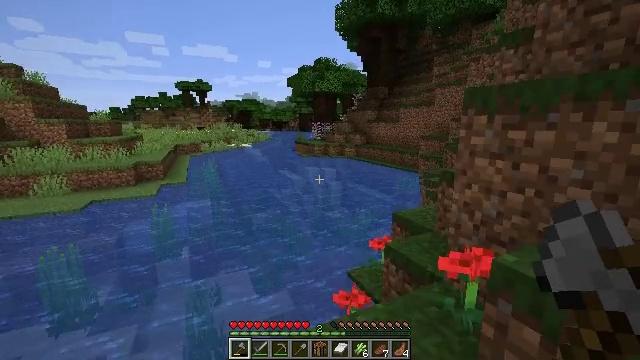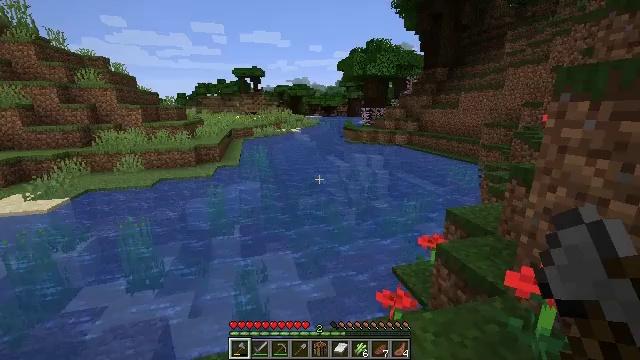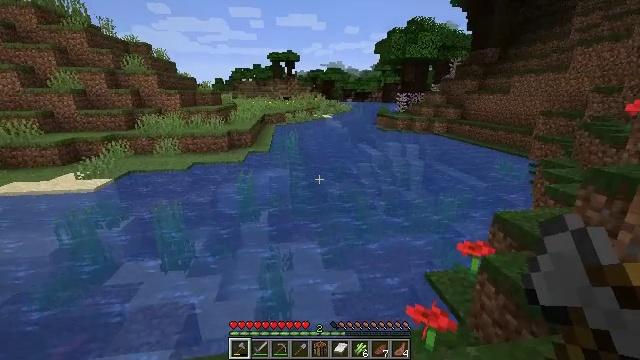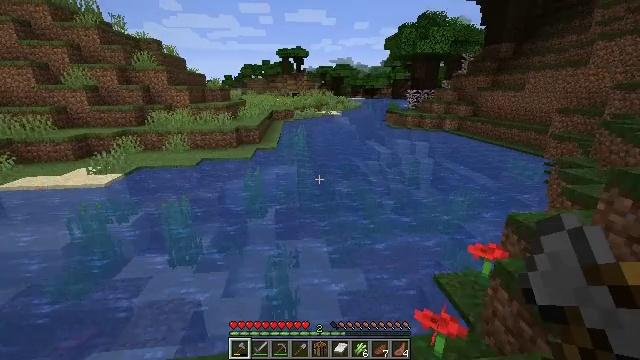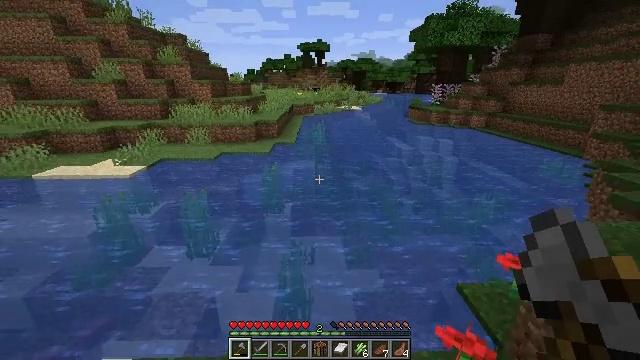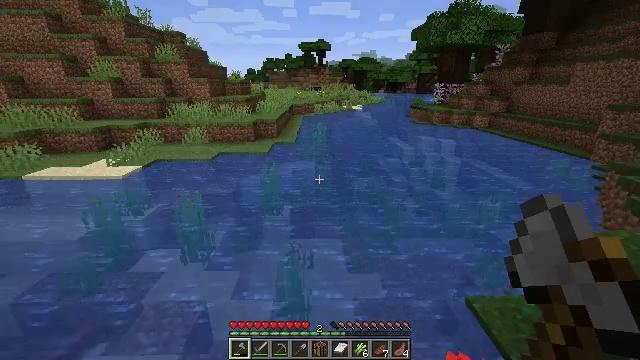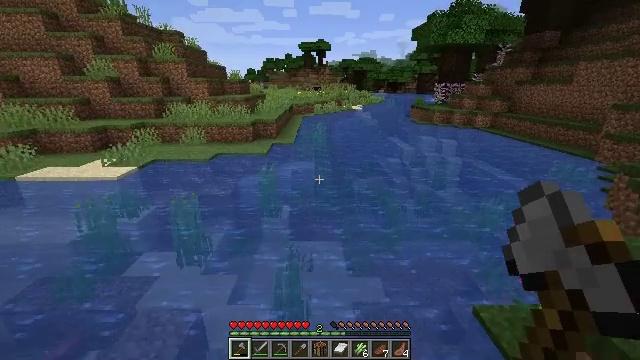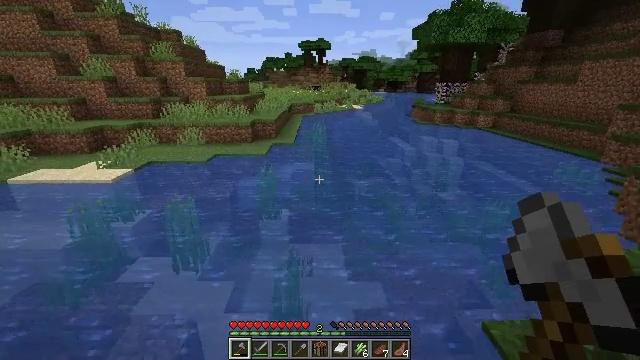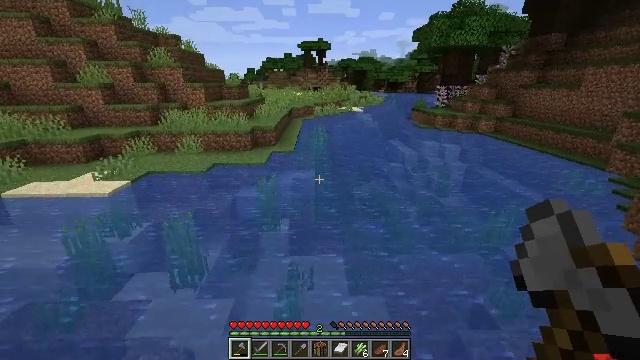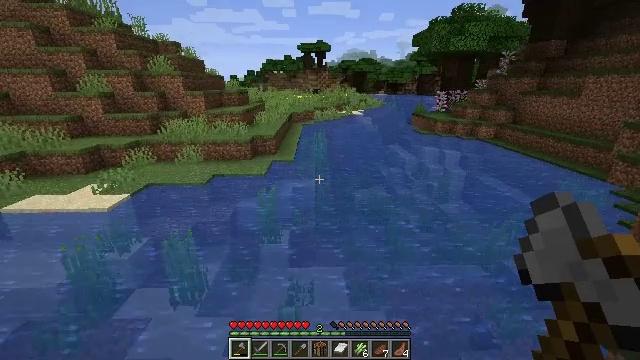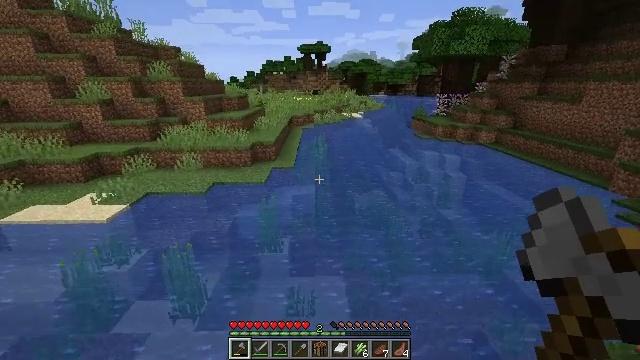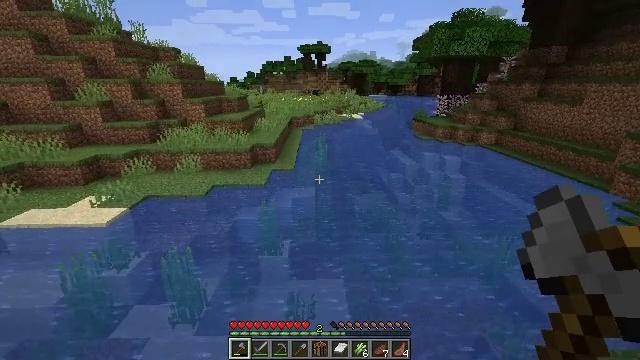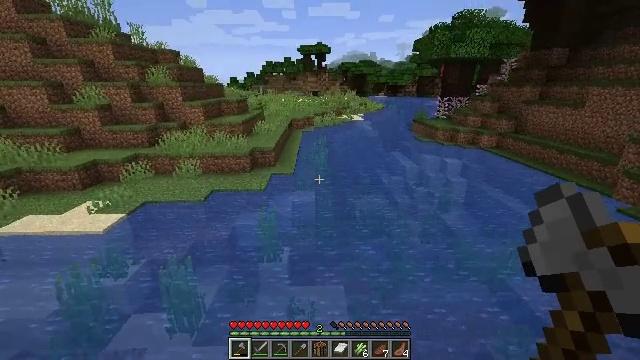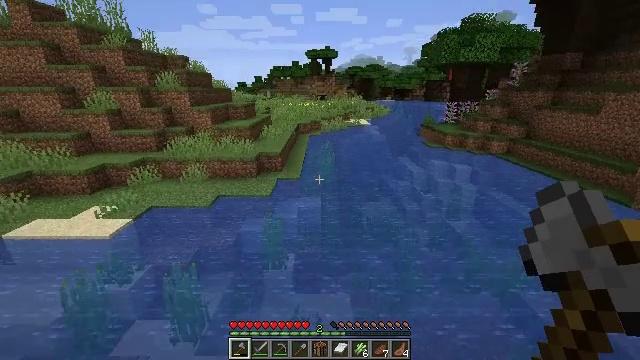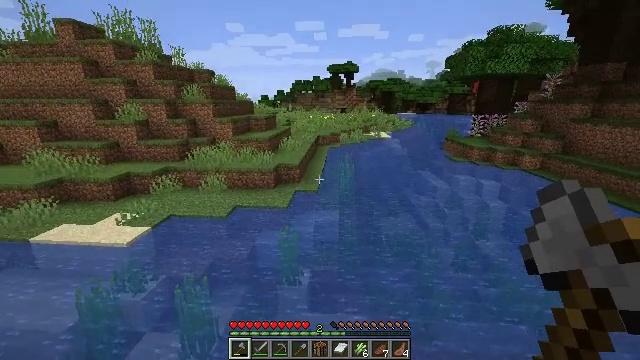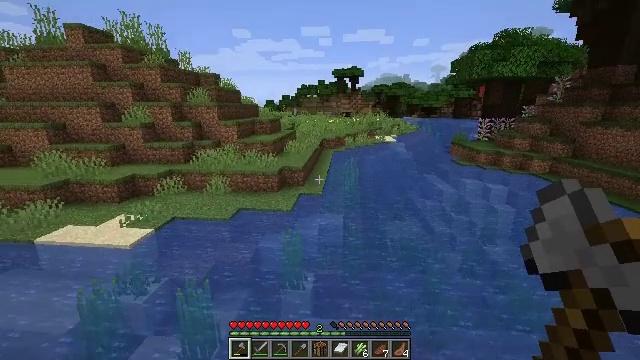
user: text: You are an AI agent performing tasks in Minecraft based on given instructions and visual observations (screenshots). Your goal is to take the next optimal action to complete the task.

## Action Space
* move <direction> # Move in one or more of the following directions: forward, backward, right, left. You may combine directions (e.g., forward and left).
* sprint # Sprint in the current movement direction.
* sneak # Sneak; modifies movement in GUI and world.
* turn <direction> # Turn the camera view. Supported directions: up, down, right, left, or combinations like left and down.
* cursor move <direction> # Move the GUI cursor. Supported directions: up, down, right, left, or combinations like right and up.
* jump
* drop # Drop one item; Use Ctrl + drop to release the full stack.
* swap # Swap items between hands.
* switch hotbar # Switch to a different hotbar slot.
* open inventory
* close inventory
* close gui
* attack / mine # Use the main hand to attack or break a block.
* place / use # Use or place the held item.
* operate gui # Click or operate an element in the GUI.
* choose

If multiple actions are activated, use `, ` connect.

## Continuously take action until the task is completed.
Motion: motion action
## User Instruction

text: Gather tall seagrass in the ocean.
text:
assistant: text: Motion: move forward, turn left and down
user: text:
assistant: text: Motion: move forward, turn left and down
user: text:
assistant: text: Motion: move forward, turn left
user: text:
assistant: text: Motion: move forward, turn left and down
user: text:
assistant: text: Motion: move forward
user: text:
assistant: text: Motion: move forward
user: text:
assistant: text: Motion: move forward
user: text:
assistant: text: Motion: move forward, jump
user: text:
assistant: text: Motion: move forward, jump
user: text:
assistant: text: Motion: move forward, jump
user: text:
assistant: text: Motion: move forward, jump
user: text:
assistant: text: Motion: move forward
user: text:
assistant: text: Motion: move forward, turn left
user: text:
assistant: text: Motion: move forward, turn left and up
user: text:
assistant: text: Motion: move forward, turn left
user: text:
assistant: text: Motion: move forward
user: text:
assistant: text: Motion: move forward
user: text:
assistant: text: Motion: move forward
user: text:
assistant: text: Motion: move forward
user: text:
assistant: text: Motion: move forward
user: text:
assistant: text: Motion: move forward
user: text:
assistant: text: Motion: move forward
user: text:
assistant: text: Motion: move forward
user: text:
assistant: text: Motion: move forward
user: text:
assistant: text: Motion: move forward
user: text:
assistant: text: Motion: move forward
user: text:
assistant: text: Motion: move forward
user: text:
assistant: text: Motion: move forward
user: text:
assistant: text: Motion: move forward
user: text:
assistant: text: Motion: move forward